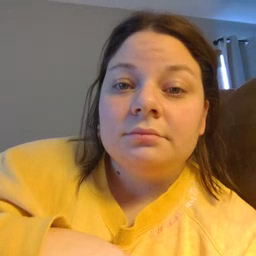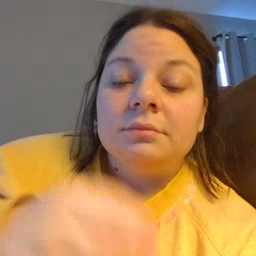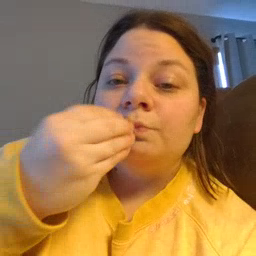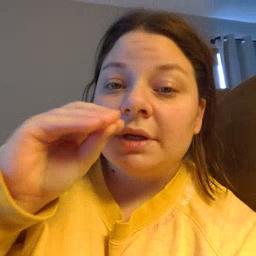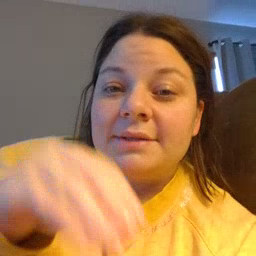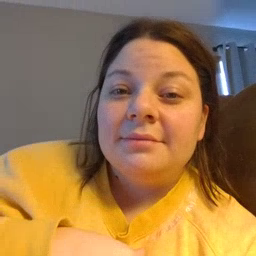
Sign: kiss